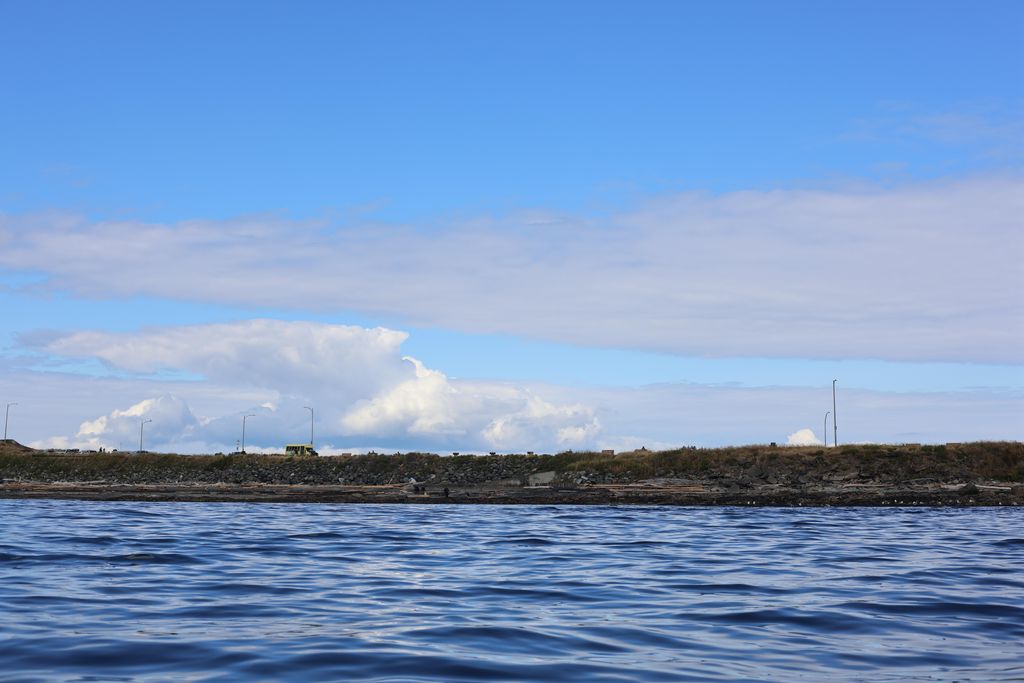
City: victoria